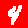
Digit: 4